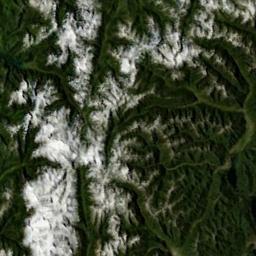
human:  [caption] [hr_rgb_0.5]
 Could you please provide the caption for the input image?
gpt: The snowberg is partly covered with snow and ice and partly covered with vegetation .

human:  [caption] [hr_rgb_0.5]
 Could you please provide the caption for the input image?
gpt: The snow berg is consist of green plants and white snow .

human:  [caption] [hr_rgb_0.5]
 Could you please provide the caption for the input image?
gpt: The white snow on the snow-capped mountains is veined .

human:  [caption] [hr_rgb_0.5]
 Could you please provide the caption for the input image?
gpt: There is snow on the part of the snowberg .

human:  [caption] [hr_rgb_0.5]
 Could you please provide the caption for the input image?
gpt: There are green land and some snow on the snowberg .